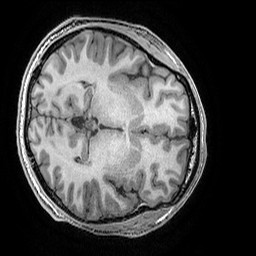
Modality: T1w
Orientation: axial
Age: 26
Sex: male
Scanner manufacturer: ge
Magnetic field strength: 3 T
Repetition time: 0.008184 s
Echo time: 0.003192 s